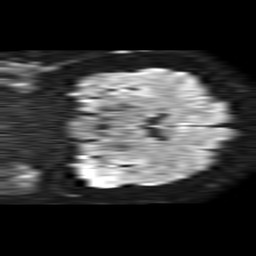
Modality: TRACE
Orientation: coronal
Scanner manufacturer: philips
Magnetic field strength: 1.5 T
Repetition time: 4.6 s
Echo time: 0.08517 s